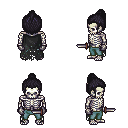
a pixel art fantasy rpg character, male body template, skeleton, black tattered cape, teal pants, raven short topknot hairstyle, metal gloves, dagger, four views (front, back, left, right), 2x2 character sprite sheet, small pixel art, hard edges, no anti-aliasing